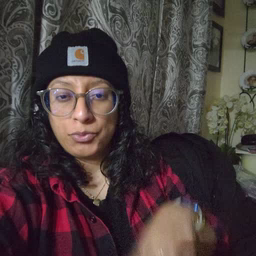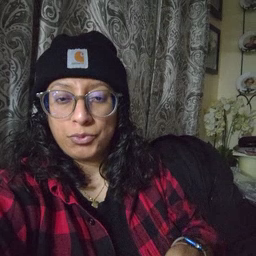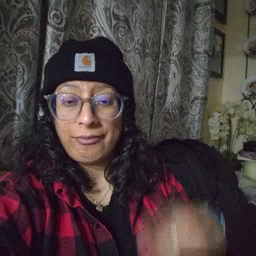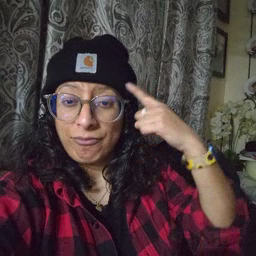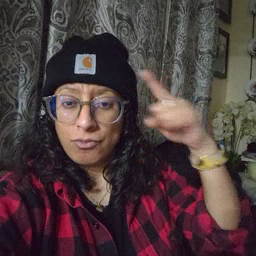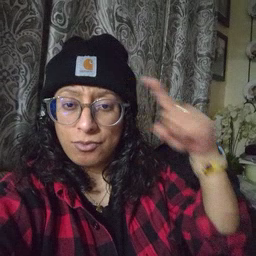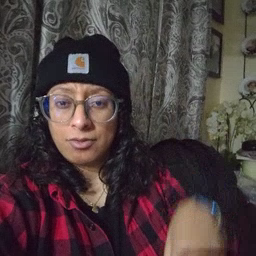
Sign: for